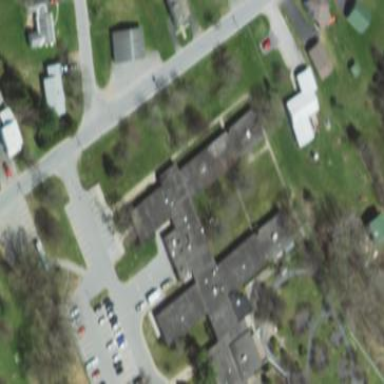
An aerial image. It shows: Nursing home building.